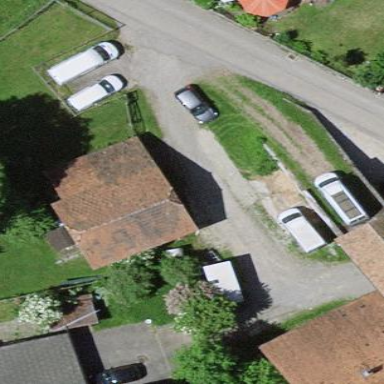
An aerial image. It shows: Rural barn.